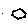
Label: hexagon